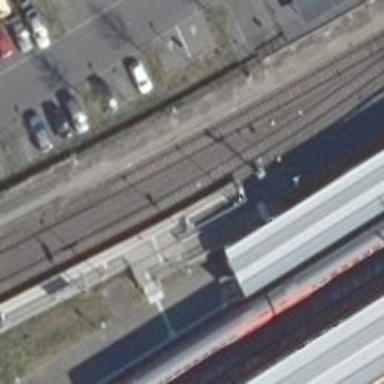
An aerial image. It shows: Close-up of railway platform edge.